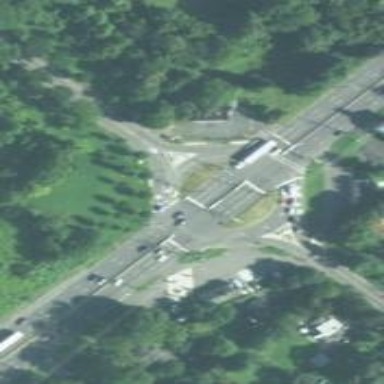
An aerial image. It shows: Circular junction on secondary road.